Question: I try to register and unregister broadcastreceiver in non-activity class.
'''
public class AppDetectionEnabler implements OnCheckedChangeListener {
protected final Context mContext;
private Switch mSwitch;
private String config;
PackageManager pm;
ComponentName receiver;
private IntentFilter intentFilter;
public AppDetectionEnabler(Context context, Switch swtch, String config) {
mContext = context;
this.config = config;
receiver = new ComponentName(mContext, AppDetectionService.class);
pm = mContext.getPackageManager();
intentFilter = new IntentFilter();
intentFilter.addAction("android.intent.action.PACKAGE_ADDED");
intentFilter.addAction("android.intent.action.PACKAGE_REMOVED");
setSwitch(swtch);
}
public void onCheckedChanged(CompoundButton view, boolean isChecked) {
SharedPreferences prefs;
Editor editor;
prefs = mContext.getSharedPreferences("prefs_app", Context.MODE_PRIVATE);
editor = prefs.edit();
if(config == "AppDetection"){
if(!isChecked){
mContext.unregisterReceiver(AppDetectionService.class);
}
else if(isChecked){
mContext.registerReceiver(AppDetectionService.class, intentFilter);
}
}
editor.putBoolean("APP_ENABLED", isChecked);
editor.commit();
}
}
'''
I did it like above in onCheckedChanged method. But it is not working. I create intenfilter in above class so, there is no receiver part in manifest.xml..
when i look for error it says 'rename'.. Is there anything like 'Broadcastreceiver doesn't work in non-acticity class' or smtg like that?

AppDetectionService.java
'''
public class AppDetectionService extends BroadcastReceiver{
ArrayList<String> added = new ArrayList<String>();
ArrayList<String> deleted = new ArrayList<String>();
Bundle b=new Bundle();
PackageManager pm;
Dictionary<String,PermissionInfo> permissions;
SharedPreferences prefs;
Editor editor;
Set<String> addSet = new HashSet<String>();
@Override
public void onReceive(Context context, Intent intent) {
//gets the installed or removed application
Uri data = intent.getData();
Log.i(AppDetectionService.class.getName(), "Action: " + intent.getAction());
Log.i(AppDetectionService.class.getName(), "The DATA: " + data);
prefs = context.getSharedPreferences("added", Context.MODE_PRIVATE);
editor = prefs.edit();
if(intent.getAction().equals("android.intent.action.PACKAGE_ADDED")){
permissions = new Hashtable<String,PermissionInfo>();
try{
pm = context.getPackageManager();
String[] pName = data.toString().split(":");
PackageInfo packageInfo = pm.getPackageInfo(pName[1], PackageManager.GET_PERMISSIONS);
added.add(pName[1]);
addSet.addAll(added);
editor.putInt("added", added.size());
editor.putStringSet("added", addSet);
//permissions
if (packageInfo.requestedPermissions != null){
for (String permName : packageInfo.requestedPermissions)
{
try
{
permissions.put(pName[1], pm.getPermissionInfo(permName, PackageManager.GET_META_DATA));
}
catch (NameNotFoundException e){}
}
}
}catch (NameNotFoundException e){}
editor.commit();
}
if(intent.getAction().equals("android.intent.action.PACKAGE_REMOVED")){
permissions = new Hashtable<String,PermissionInfo>();
pm = context.getPackageManager();
String[] pName = data.toString().split(":");
deleted.add(pName[1]);
}
}
}
'''
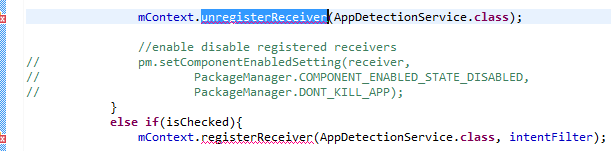
Answer: try this...
'''
public class AppDetectionEnabler implements OnCheckedChangeListener {
protected final Context mContext;
private Switch mSwitch;
private String config;
private PackageManager pm;
private AppDetectionService receiver;
private IntentFilter intentFilter;
public AppDetectionEnabler(Context context, Switch swtch, String config) {
mContext = context;
this.config = config;
receiver = new AppDetectionService();
pm = mContext.getPackageManager();
intentFilter = new IntentFilter();
intentFilter.addAction("android.intent.action.PACKAGE_ADDED");
intentFilter.addAction("android.intent.action.PACKAGE_REMOVED");
setSwitch(swtch);
}
public void onCheckedChanged(CompoundButton view, boolean isChecked) {
SharedPreferences prefs;
Editor editor;
prefs = mContext
.getSharedPreferences("prefs_app", Context.MODE_PRIVATE);
editor = prefs.edit();
if (config == "AppDetection") {
if (!isChecked) {
mContext.unregisterReceiver(receiver);
} else if (isChecked) {
mContext.registerReceiver(receiver,intentFilter);
}
}
editor.putBoolean("APP_ENABLED", isChecked);
editor.commit();
}
}
'''
but don't forget to unregister receiver when ever your Context going to be destroy...